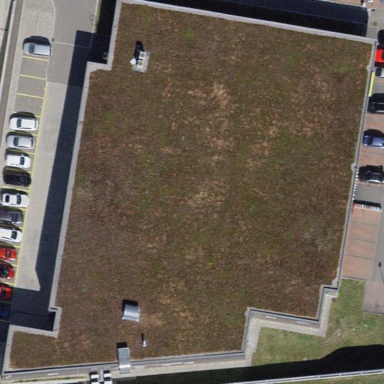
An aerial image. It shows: Commercial building.